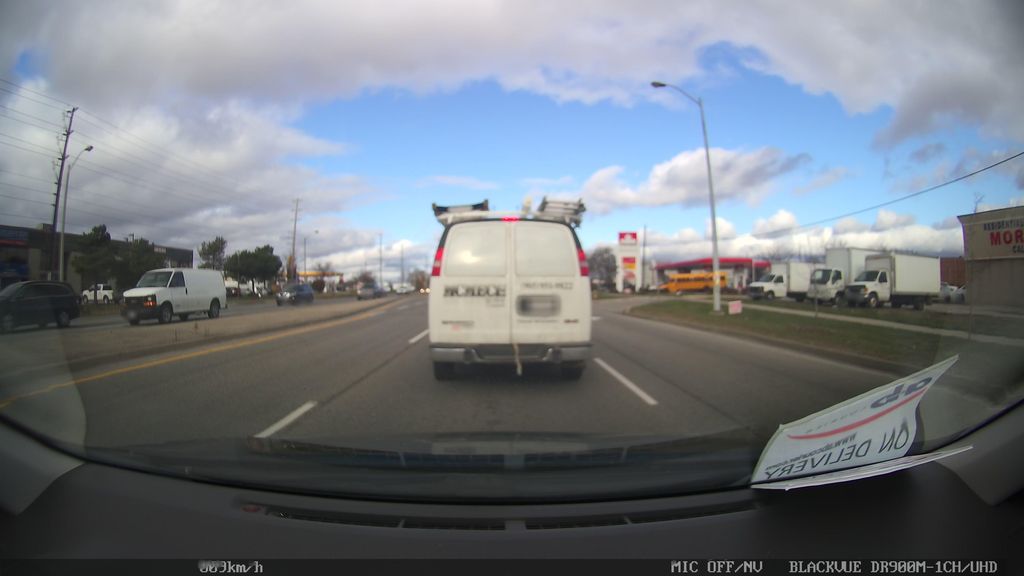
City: toronto